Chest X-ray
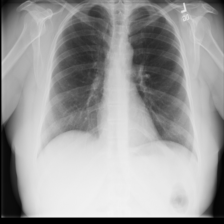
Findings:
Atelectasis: negative
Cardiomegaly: negative
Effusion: negative
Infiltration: negative
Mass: negative
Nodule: negative
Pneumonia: negative
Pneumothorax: negative
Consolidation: negative
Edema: negative
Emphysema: negative
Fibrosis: negative
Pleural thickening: negative
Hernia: negative